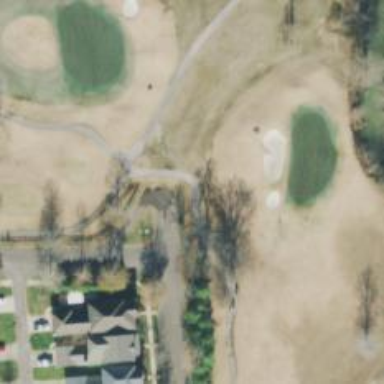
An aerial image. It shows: Path used for both walking and golf.